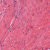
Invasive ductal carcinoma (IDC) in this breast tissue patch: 0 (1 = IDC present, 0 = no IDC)